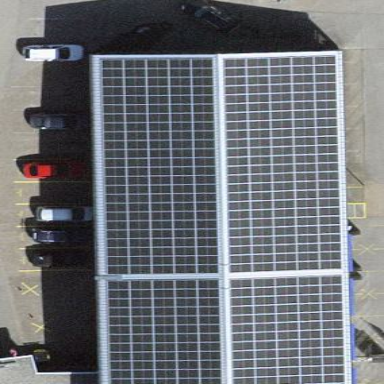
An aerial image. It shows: Solar power generator using photovoltaic panels.